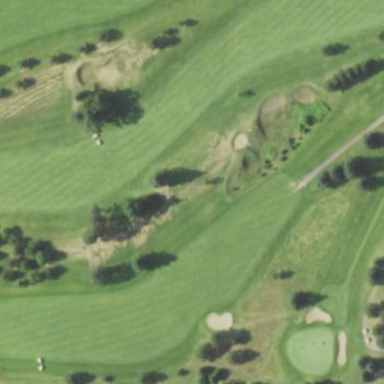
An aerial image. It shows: Grassy area designated as golf fairway.